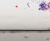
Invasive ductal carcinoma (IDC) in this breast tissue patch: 0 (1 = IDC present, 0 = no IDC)